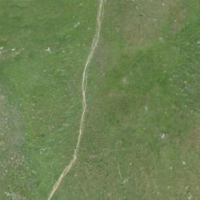
EUNIS habitat code: 26
Species observed at this site:
Silene acaulis